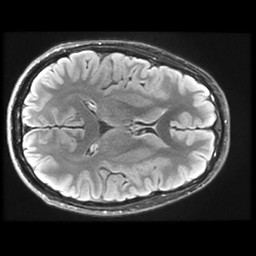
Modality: FLAIR
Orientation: axial
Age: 20
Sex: male
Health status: healthy
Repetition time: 12 s
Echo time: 0.09782 s